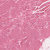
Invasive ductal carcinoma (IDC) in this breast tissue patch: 0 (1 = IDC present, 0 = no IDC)